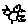
Label: bird